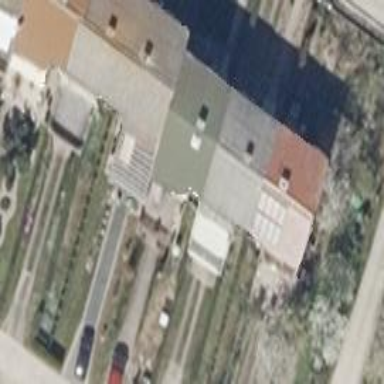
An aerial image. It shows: Terrace building.